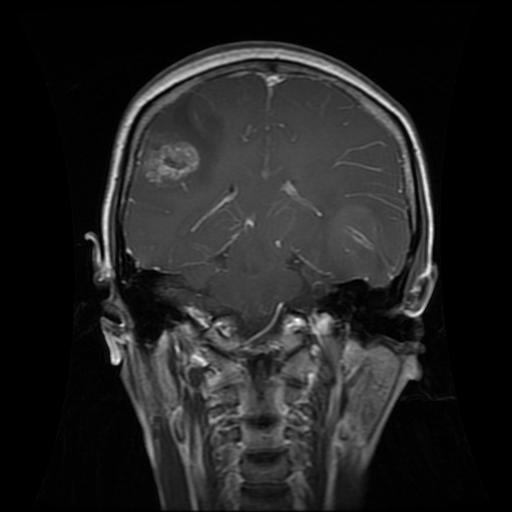
Label: glioma